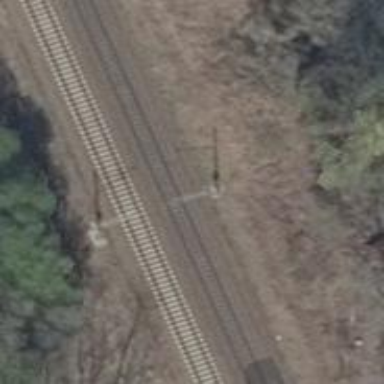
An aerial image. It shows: Railway milestone with catenary mast.